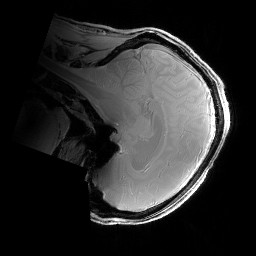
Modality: PDw
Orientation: sagittal
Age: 32
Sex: male
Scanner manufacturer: siemens
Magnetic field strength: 6.98 T
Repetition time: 1.3 s
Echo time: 0.00231 s